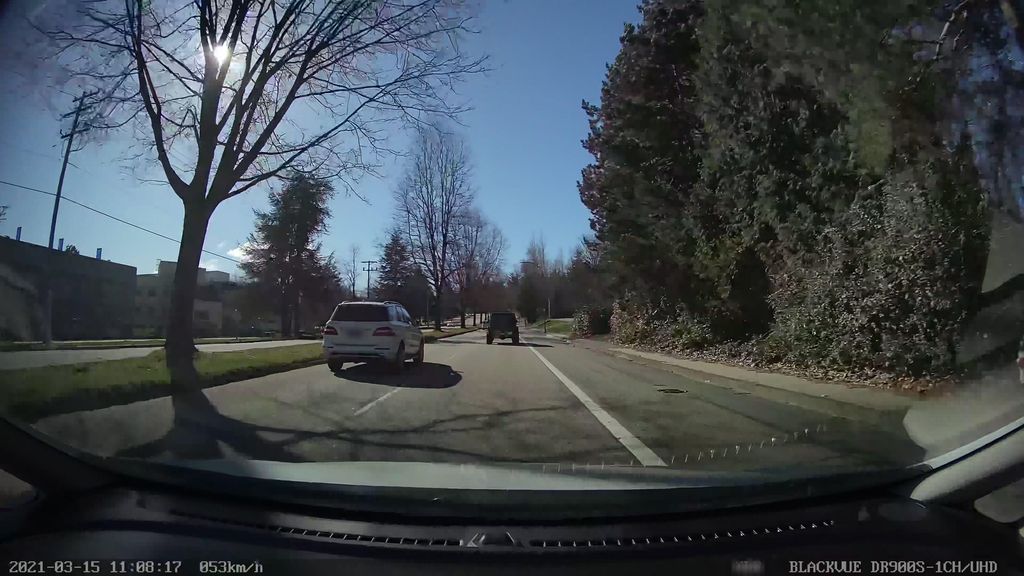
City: vancouver